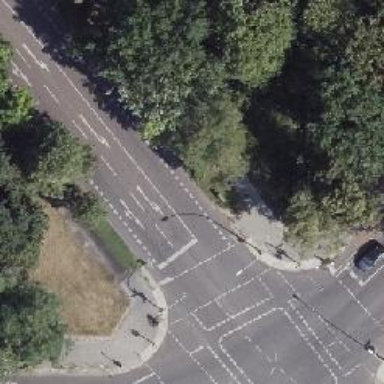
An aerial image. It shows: Road with traffic signals.